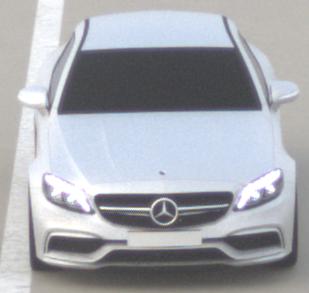
Make: Mercedes-Benz
Model: C 43 AMG
Detailed model: C-Class (205) AMG Limousine
Model produced from: 2016/10
Model produced until: 2018/04
Doors: 4
Color: white
Road condition: dry road
Daytime: morning or afternoon
Contrast: low contrast